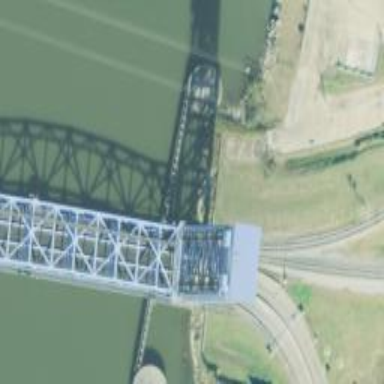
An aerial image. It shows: Lift bridge for railway traffic.